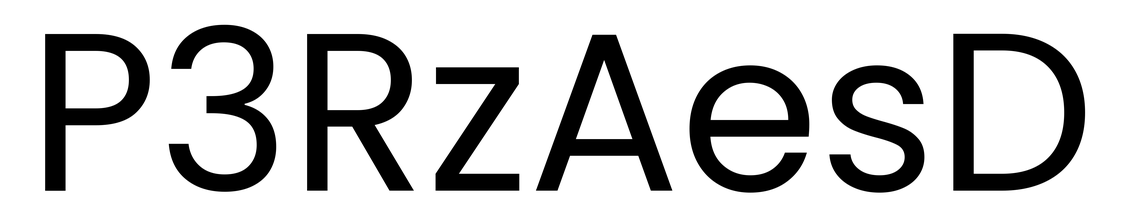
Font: Poppins-Regular